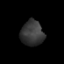
Tissue: prostate
Cell type: Epithelial cells
Senescence score: 0.3482
Nuclear area (px): 563
Mean DAPI intensity: 55.577